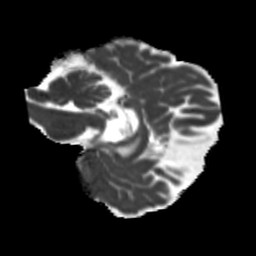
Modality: MD
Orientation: sagittal
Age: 39
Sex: female
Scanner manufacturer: siemens
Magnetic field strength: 3 T
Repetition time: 5.25 s
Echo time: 0.08 s